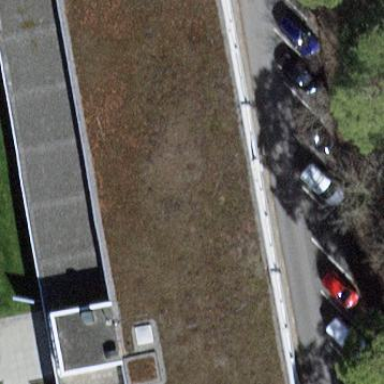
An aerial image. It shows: Public building.